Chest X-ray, PA view. Patient: 22 years old, sex M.
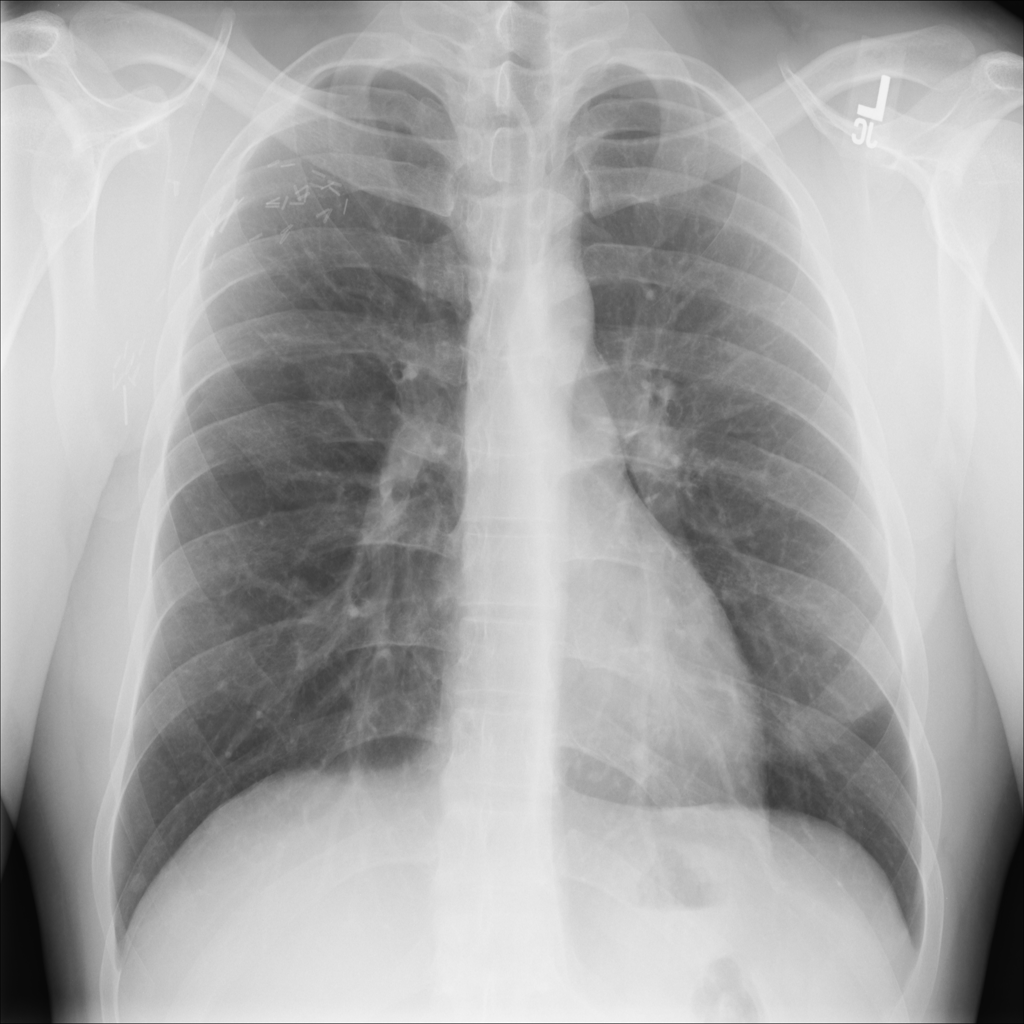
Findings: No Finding